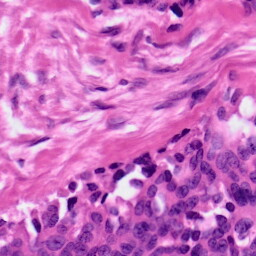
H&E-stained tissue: Ovarian